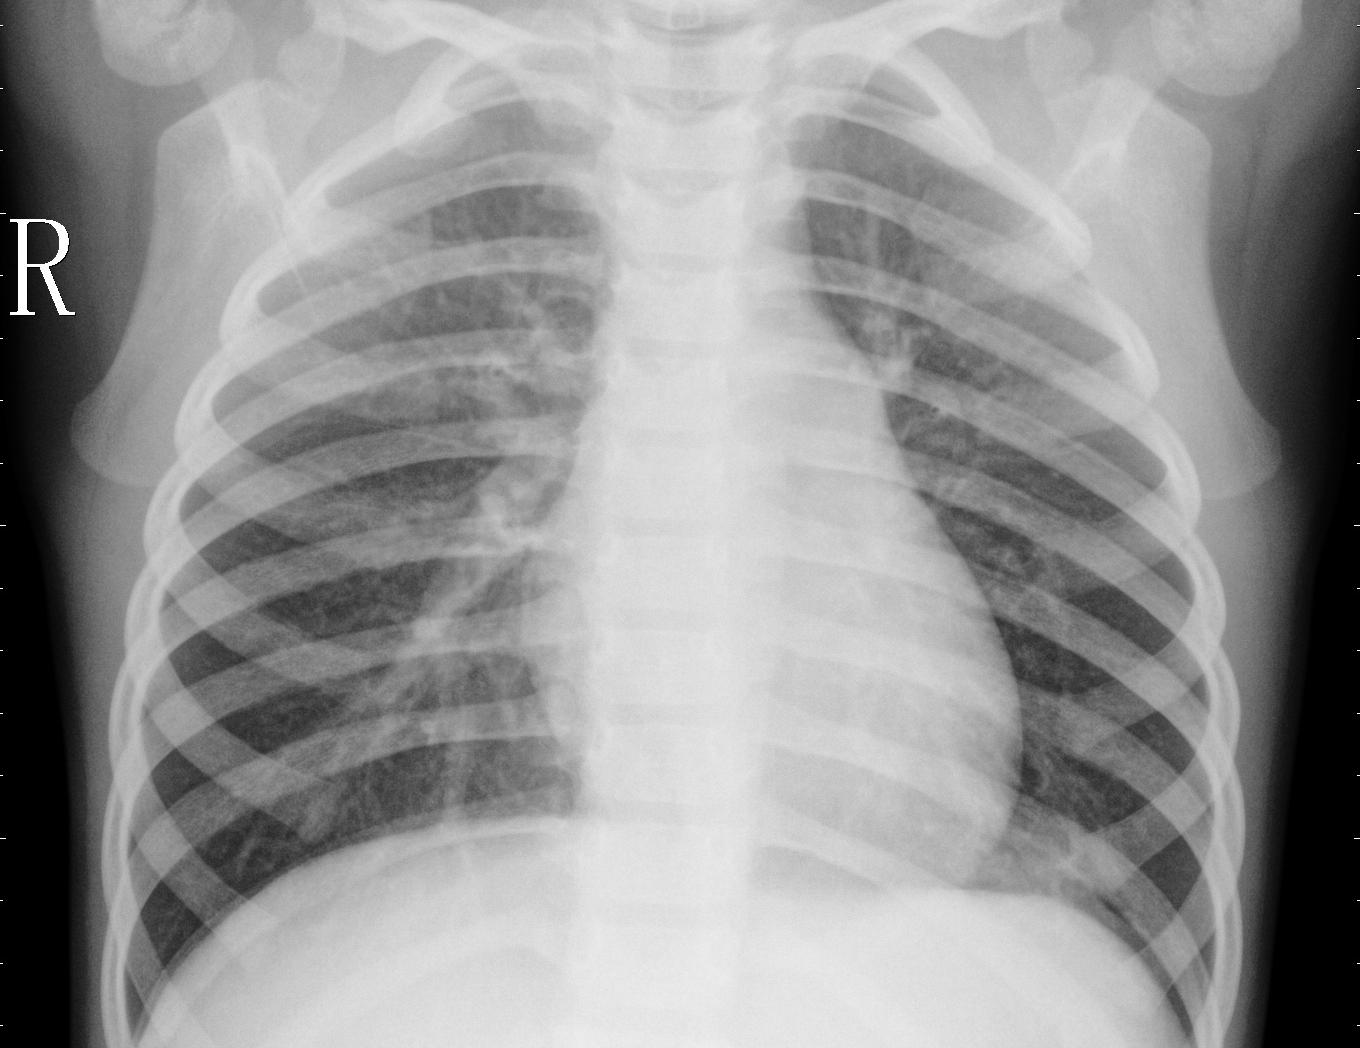
Diagnosis: PNEUMONIA